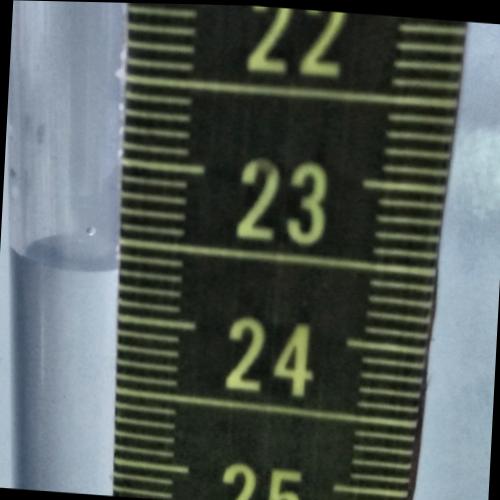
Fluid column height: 23.7 cm